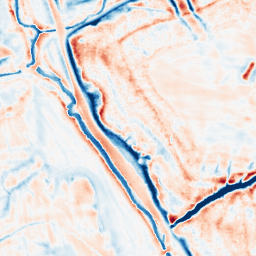
Category: edge_preserving
Decomposition family: bilateral
Decomposition parameters: d: 21
sigma_color: 75
sigma_space: 150
Upsampling method: sinc_blackman
Upsampling parameters: scale: 4
kernel_size: 8
Upsampling scale: 4